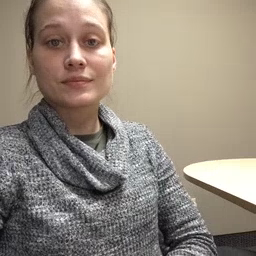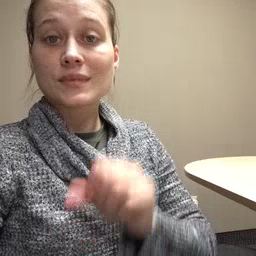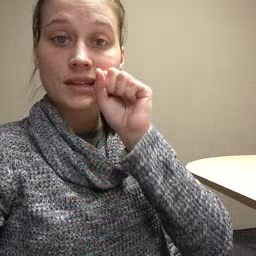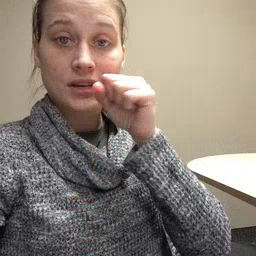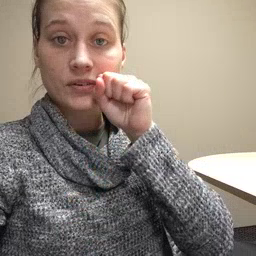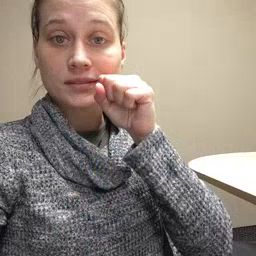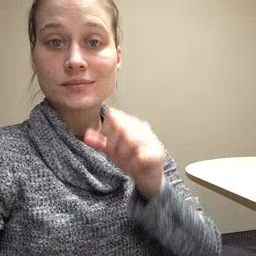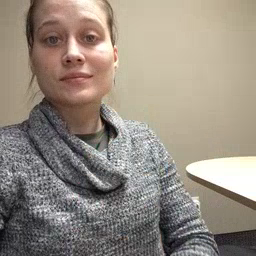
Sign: carrot